Interaction volume radius: 5 \u00c5
Interaction volume height: 20 \u00c5
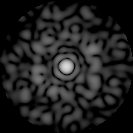
Disorder parameter: 0.8325